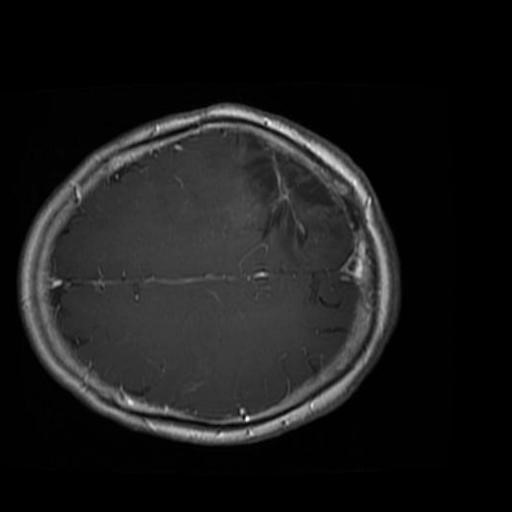
Label: brain_glioma